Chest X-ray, AP view. Patient: 30 years old, sex M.
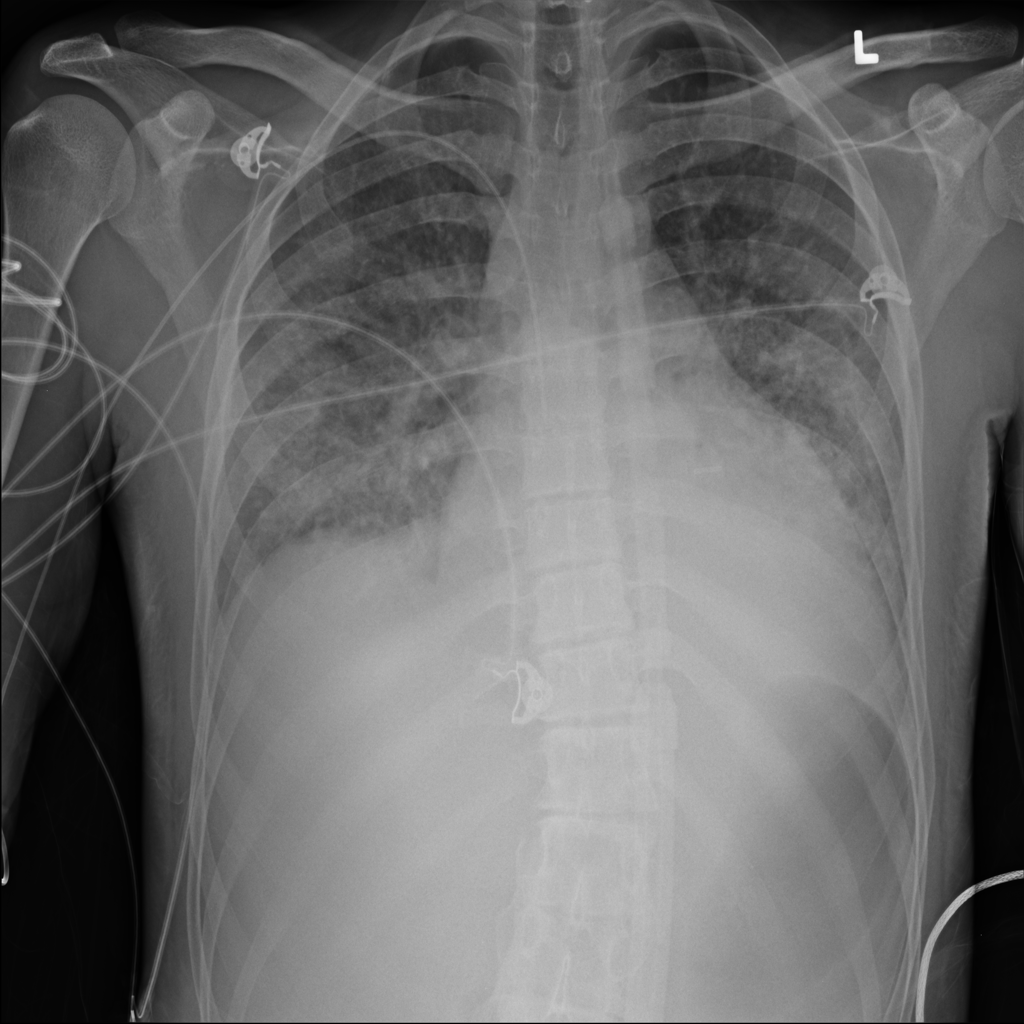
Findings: Edema, Infiltration, Pneumonia